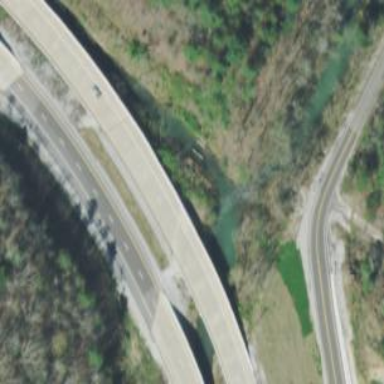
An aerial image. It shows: Trunk highway.